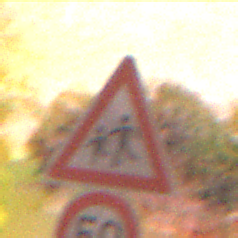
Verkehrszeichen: KinderRechts
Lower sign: Geschwindigkeit50
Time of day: Night
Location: Outdoor (Nature)
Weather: Clear
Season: NotSpecified
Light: Natural